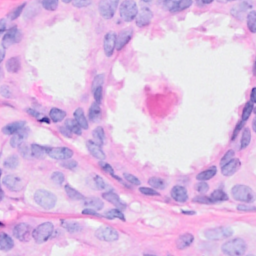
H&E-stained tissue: Breast